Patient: sex M, age 65
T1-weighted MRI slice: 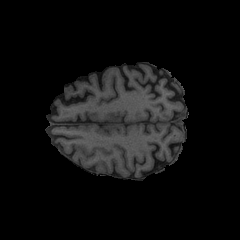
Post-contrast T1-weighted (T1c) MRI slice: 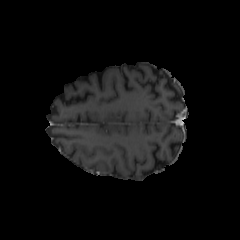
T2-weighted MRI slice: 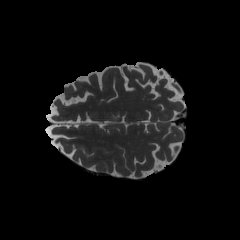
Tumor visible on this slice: no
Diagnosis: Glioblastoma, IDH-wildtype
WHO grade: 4